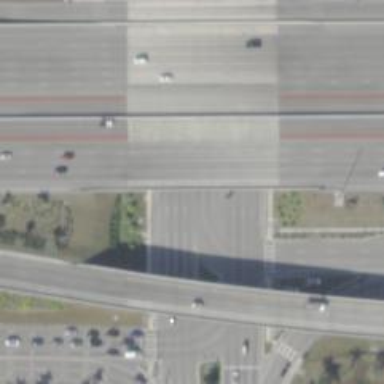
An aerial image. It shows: Secondary link road with asphalt surface.